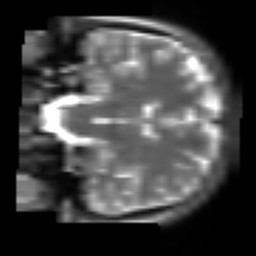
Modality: T2w
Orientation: coronal